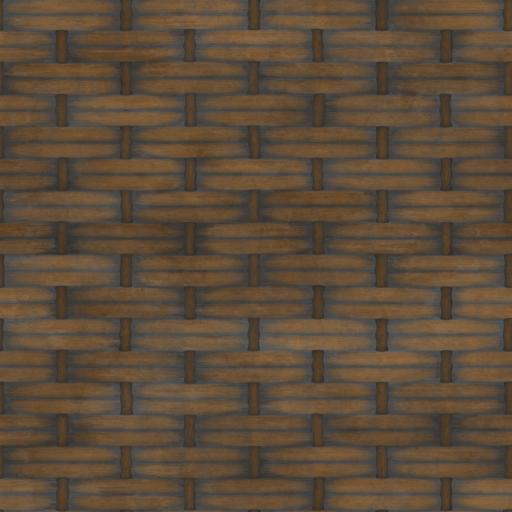
Tags: brown dark wicker